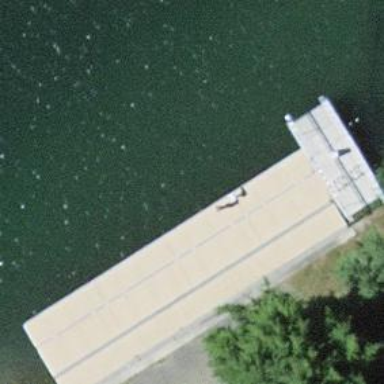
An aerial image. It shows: Pier located along footway.